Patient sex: F
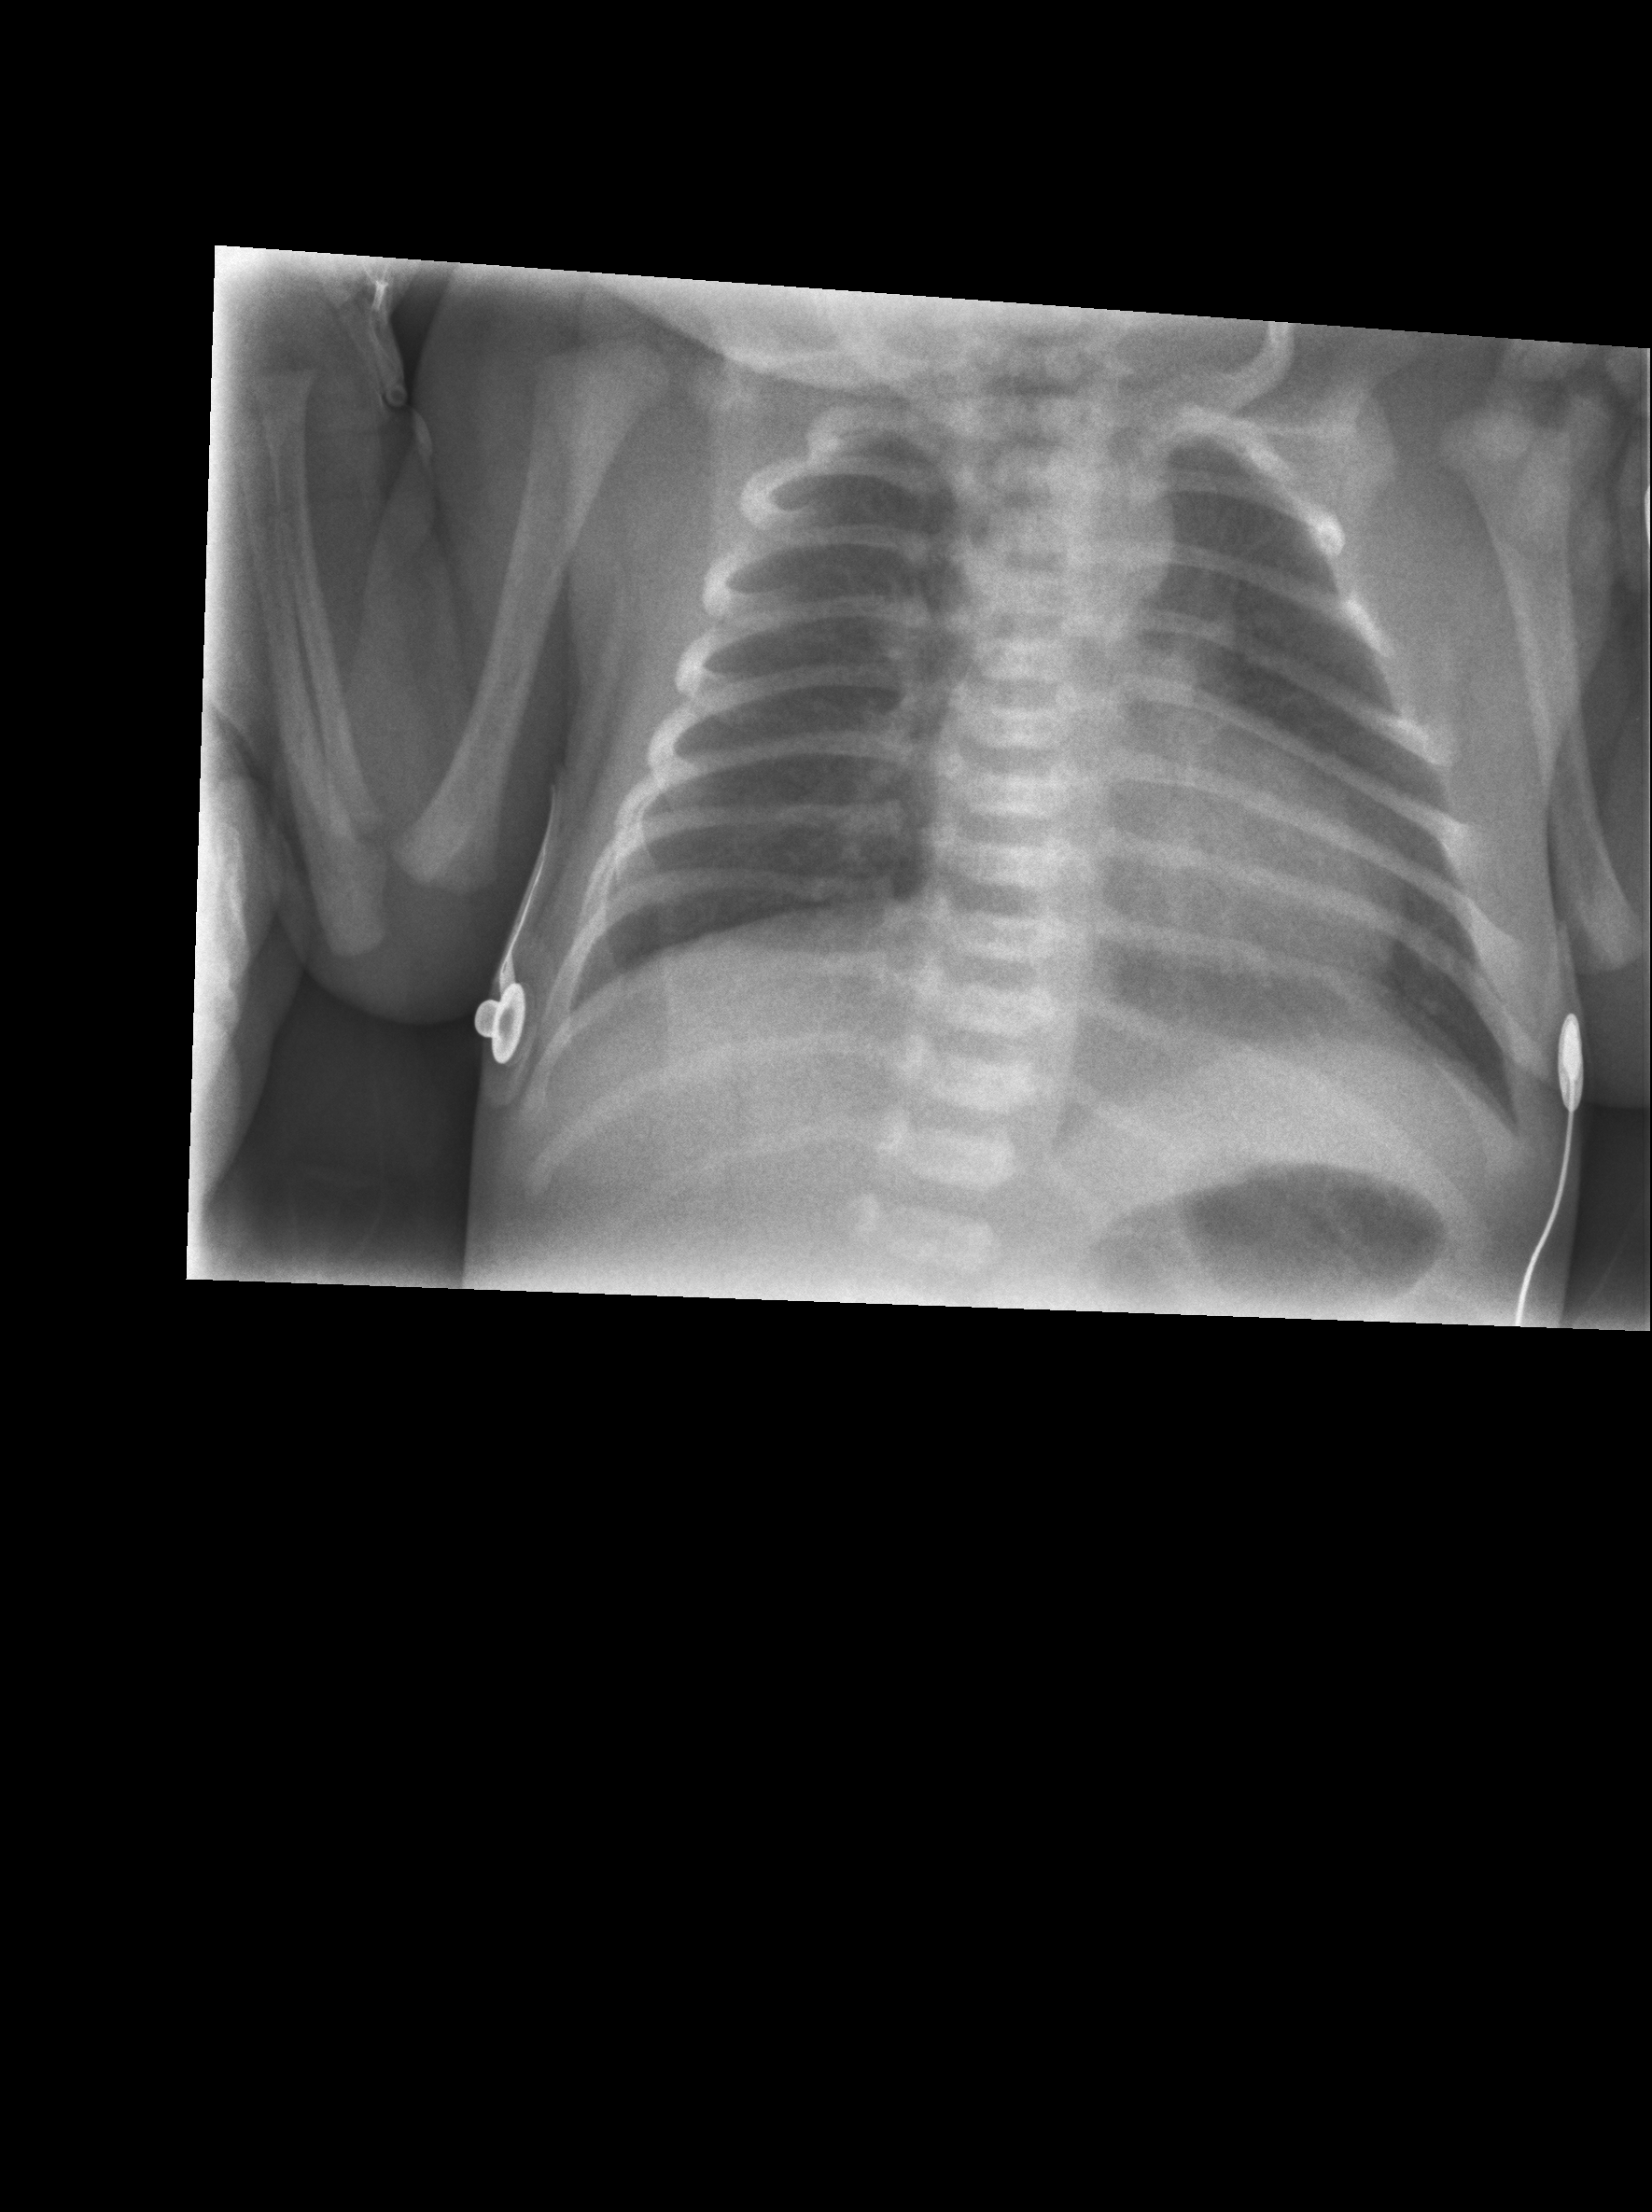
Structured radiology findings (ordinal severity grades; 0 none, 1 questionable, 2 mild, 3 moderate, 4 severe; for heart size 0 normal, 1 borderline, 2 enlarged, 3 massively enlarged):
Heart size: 0
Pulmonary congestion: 2
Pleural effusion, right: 0
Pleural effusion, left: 0
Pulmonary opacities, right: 2
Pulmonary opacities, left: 2
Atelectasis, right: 0
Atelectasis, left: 0